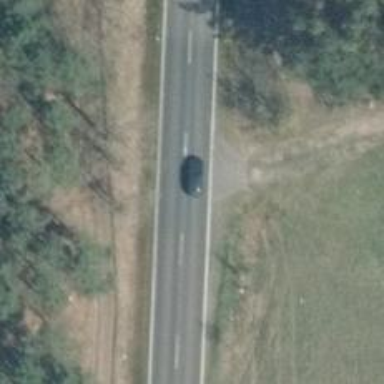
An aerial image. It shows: Secondary road with asphalt surface.